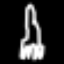
Label: fork